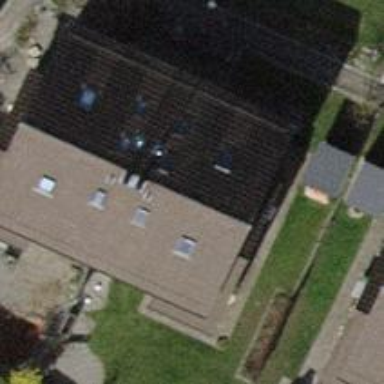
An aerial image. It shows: Terrace building.